Field crop: tomato
Growth stage: 1
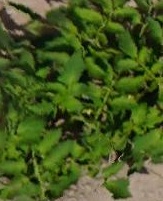
Species: tomato